Question: What is the measurement shown in the image?
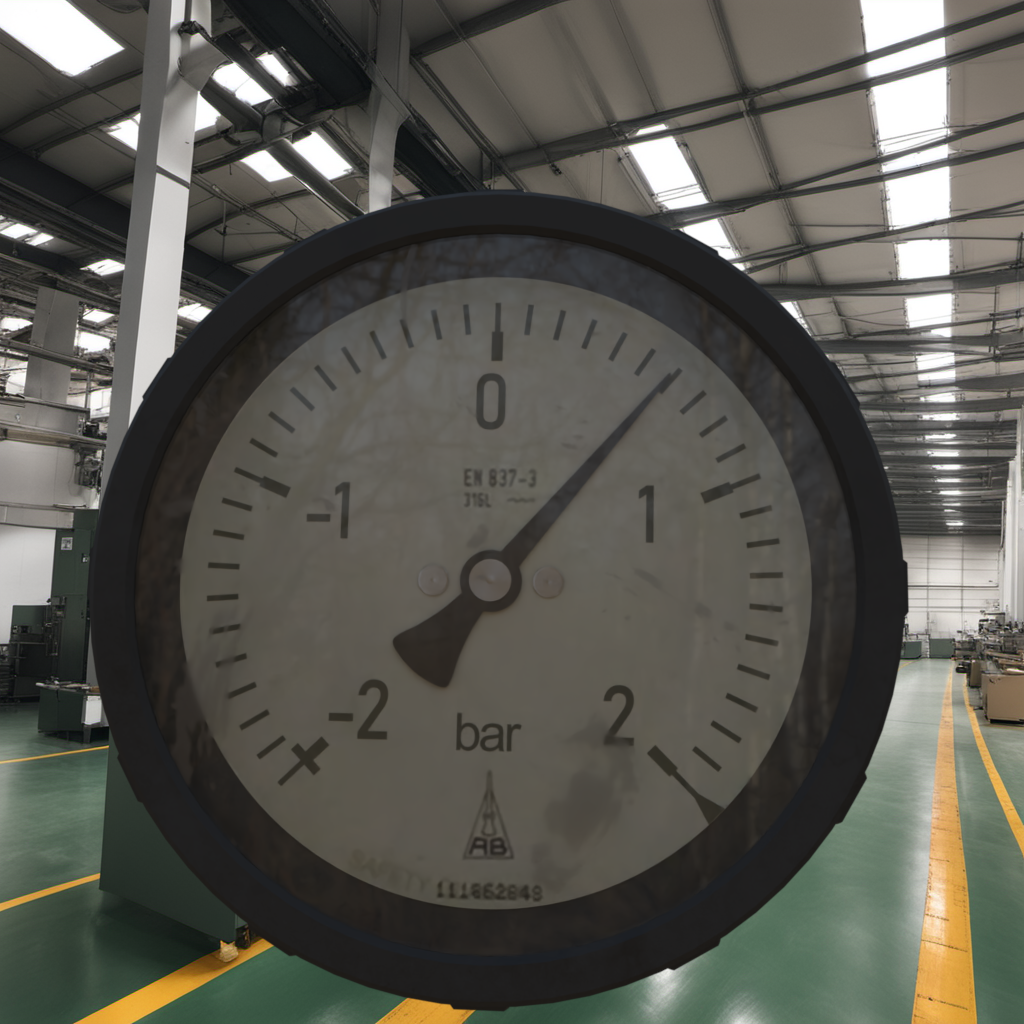
Answer: The result is 0.61
Question: What is the value range of the measurement in the image?
Answer: The range is from -2 to 2
Question: What is the minimum and maximum value range of this measurement?
Answer: The minimum value is -2 and the maximum value is 2